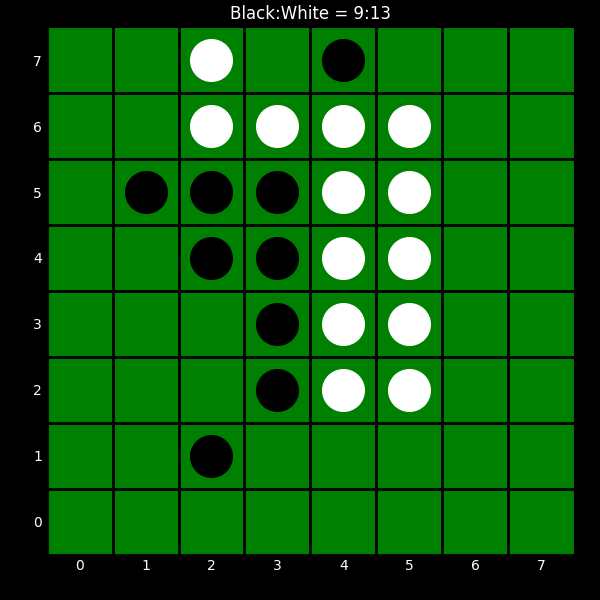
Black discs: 9
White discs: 13